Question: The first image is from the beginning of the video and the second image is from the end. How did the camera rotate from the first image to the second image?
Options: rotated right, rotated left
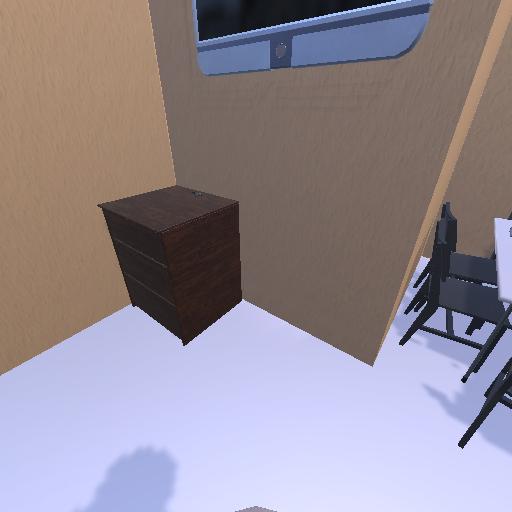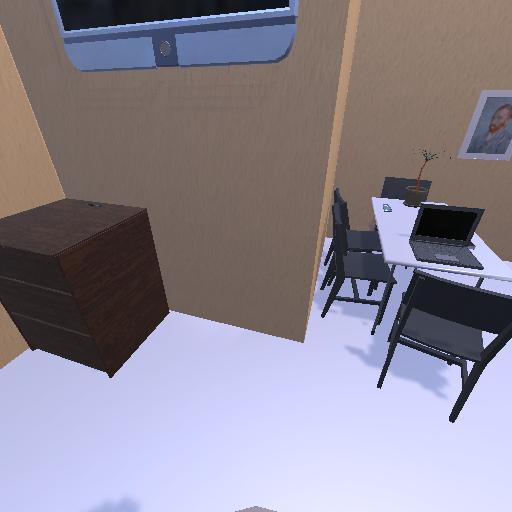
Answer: rotated right